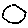
Label: hexagon